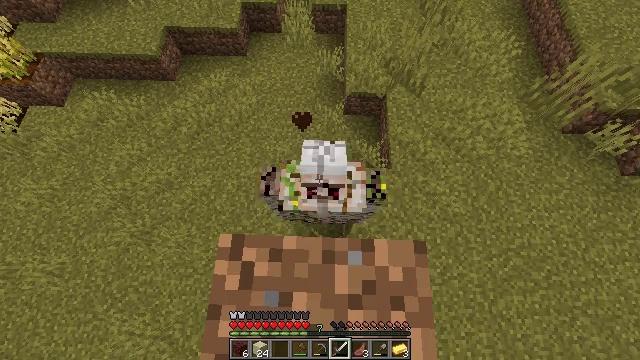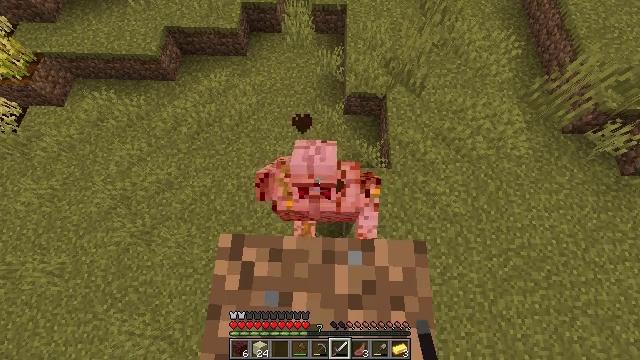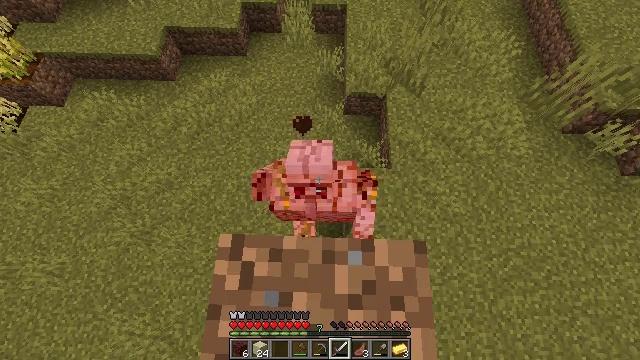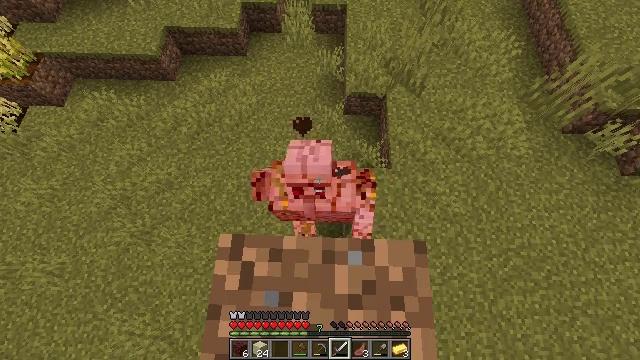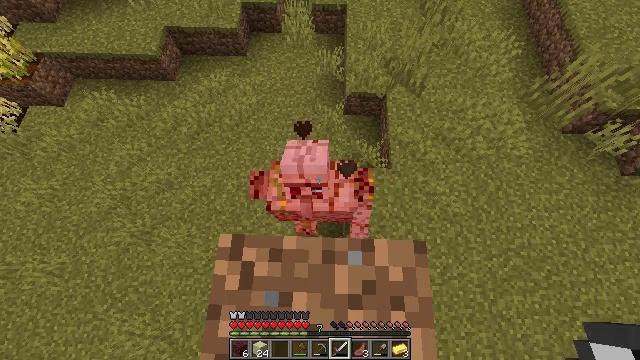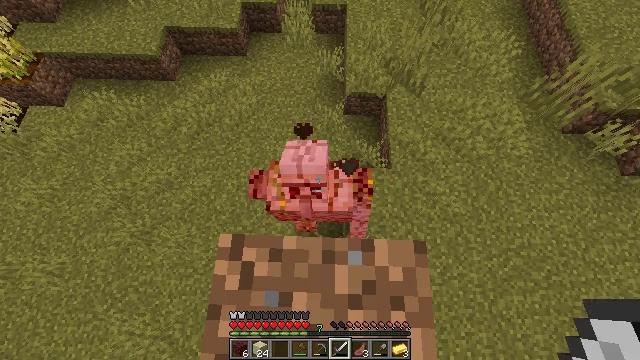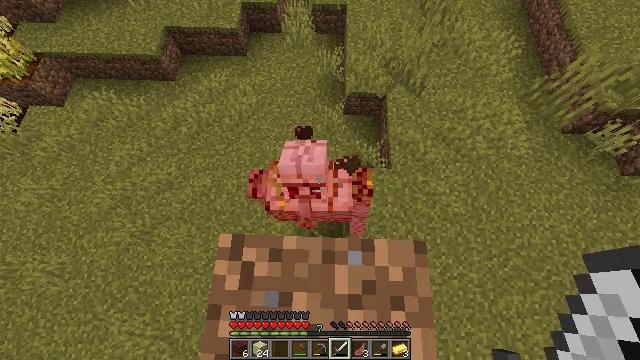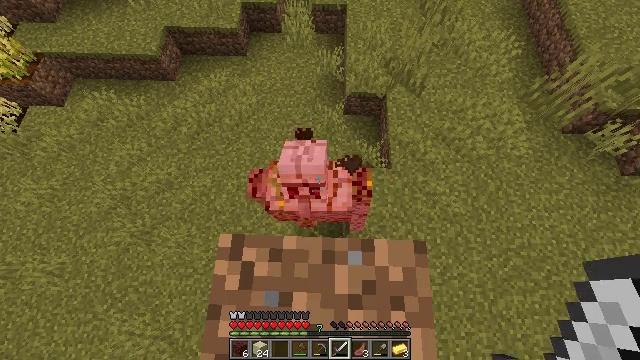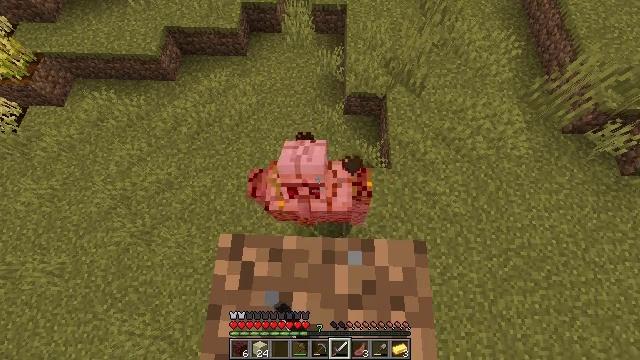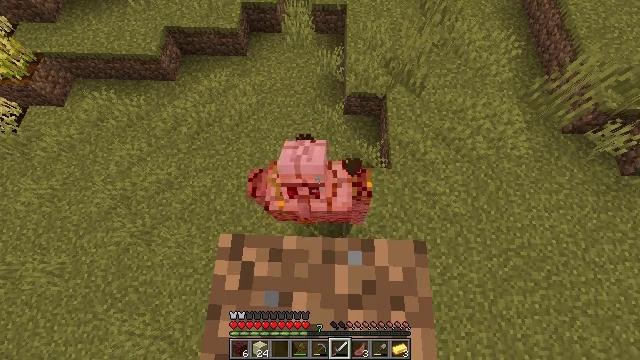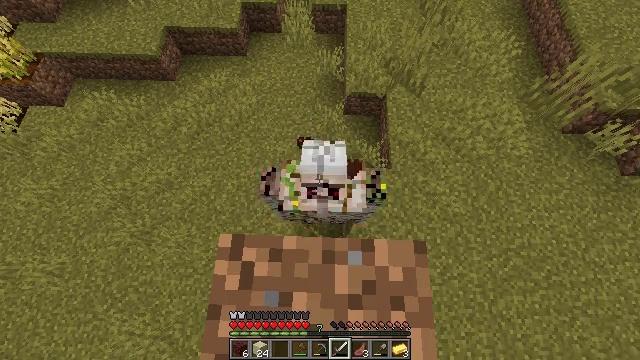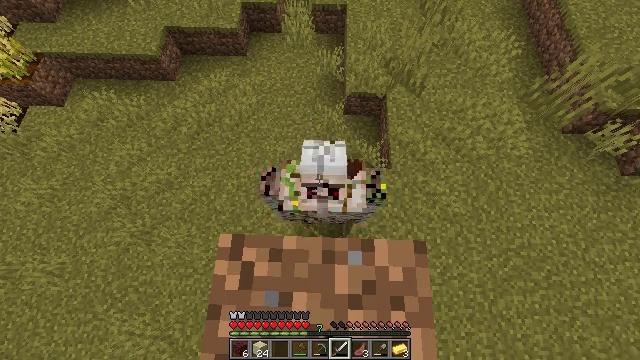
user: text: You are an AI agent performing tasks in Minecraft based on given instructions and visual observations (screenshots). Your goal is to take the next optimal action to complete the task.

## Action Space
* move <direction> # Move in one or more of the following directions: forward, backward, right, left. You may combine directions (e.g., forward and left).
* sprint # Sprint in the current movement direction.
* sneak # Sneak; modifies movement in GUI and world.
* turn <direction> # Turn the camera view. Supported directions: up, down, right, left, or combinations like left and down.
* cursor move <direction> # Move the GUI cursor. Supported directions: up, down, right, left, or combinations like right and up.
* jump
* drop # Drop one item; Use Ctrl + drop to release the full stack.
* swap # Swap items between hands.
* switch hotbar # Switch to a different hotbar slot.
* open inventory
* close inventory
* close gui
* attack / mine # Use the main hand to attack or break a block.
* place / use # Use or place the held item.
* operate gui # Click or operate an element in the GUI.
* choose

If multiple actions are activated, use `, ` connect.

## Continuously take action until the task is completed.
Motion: motion action
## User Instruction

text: Combat the iron golem.
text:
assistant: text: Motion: sneak
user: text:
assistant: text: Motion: sneak
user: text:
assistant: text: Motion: sneak
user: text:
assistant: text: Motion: sneak
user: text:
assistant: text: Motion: sneak
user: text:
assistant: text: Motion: sneak
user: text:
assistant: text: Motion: sneak, attack / mine
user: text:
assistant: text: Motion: sneak, attack / mine
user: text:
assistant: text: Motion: sneak, attack / mine
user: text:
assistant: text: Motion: sneak, attack / mine
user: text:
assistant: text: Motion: sneak
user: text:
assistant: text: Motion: sneak